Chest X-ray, AP view. Patient: 50 years old, sex F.
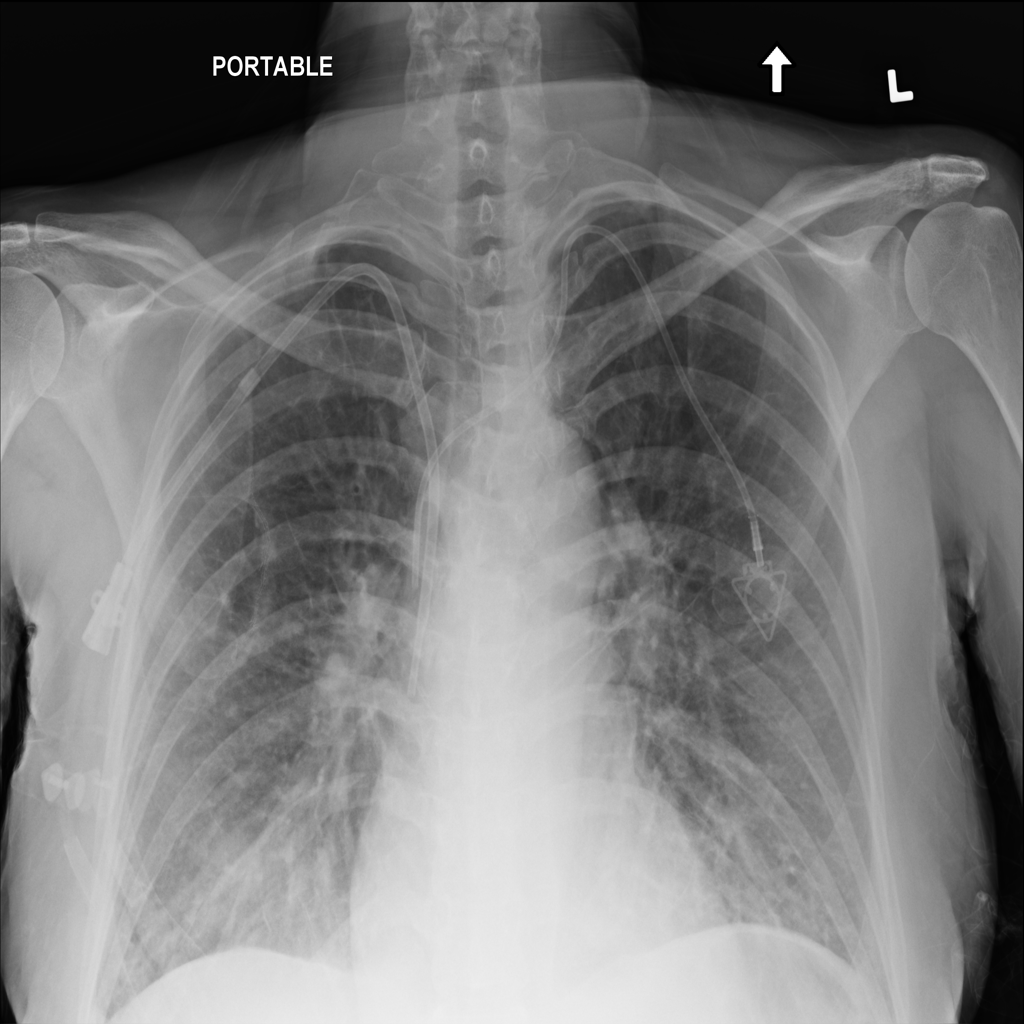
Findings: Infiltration